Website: apple
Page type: payment
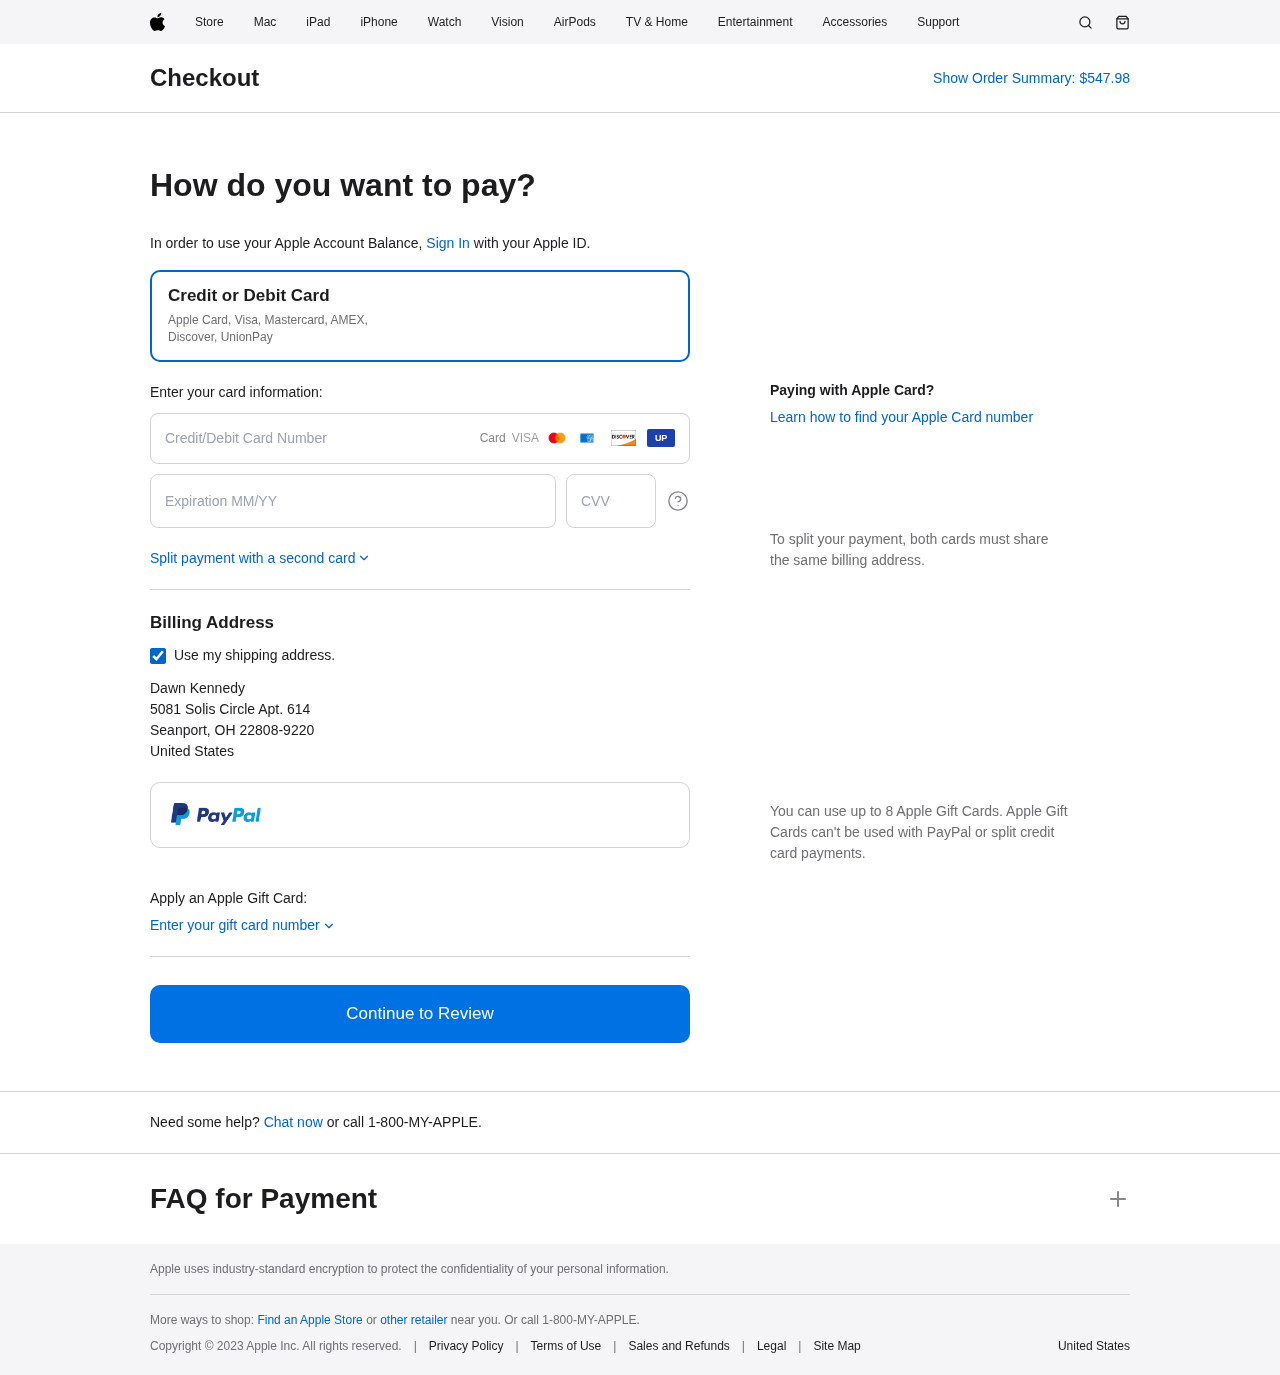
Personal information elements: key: PII_CARD_CVV
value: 791
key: PII_CARD_EXPIRY
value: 08/30
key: PII_CARD_NUMBER
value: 2706 4313 3221 3719
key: PII_COUNTRY
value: United States
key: PII_FULLNAME
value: Dawn Kennedy
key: PII_STREET
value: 5081 Solis Circle Apt. 614
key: PII_CITY_STATE_ZIP
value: Seanport, OH 22808-9220
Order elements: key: ORDER_TOTAL
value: $547.98